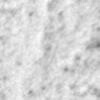
Label: no_change